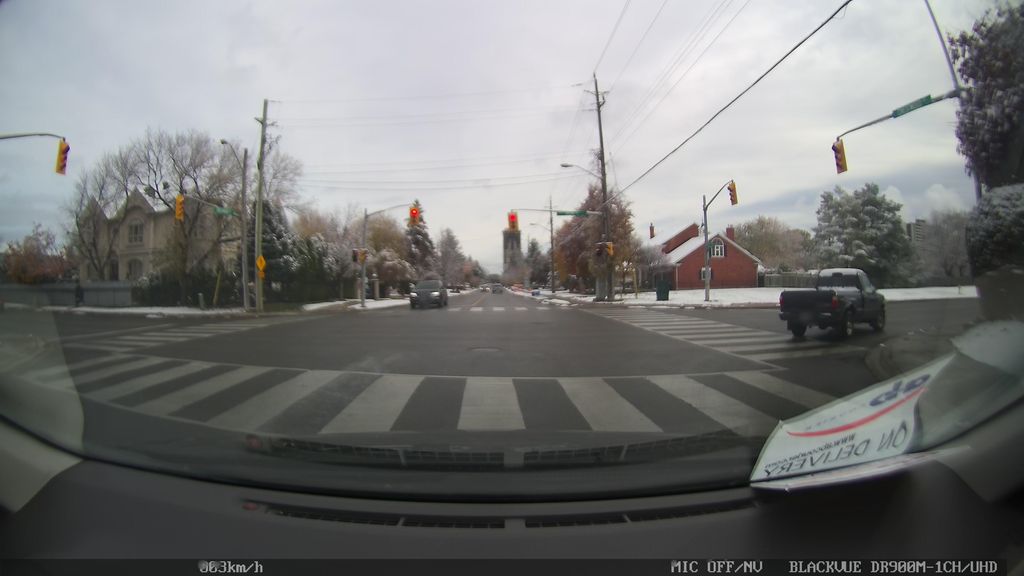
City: toronto